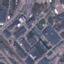
Land use / land cover: Industrial